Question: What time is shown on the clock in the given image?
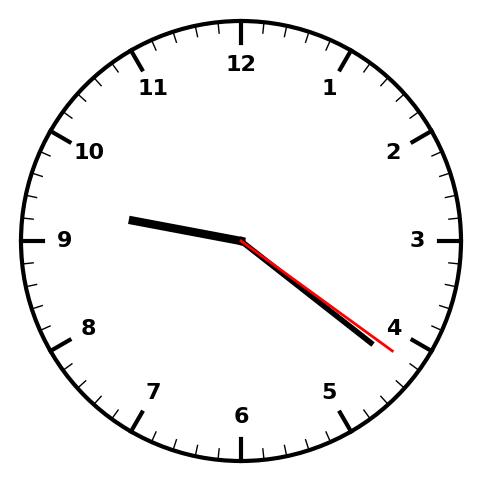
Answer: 09:21:21